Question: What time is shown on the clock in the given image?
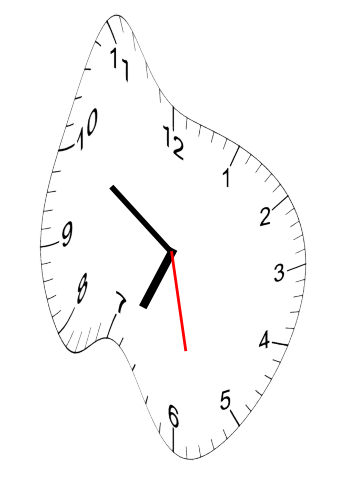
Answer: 06:50:28